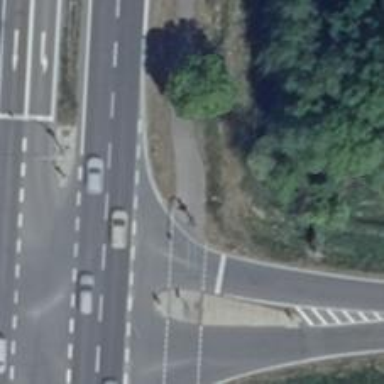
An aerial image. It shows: Asphalt footway.